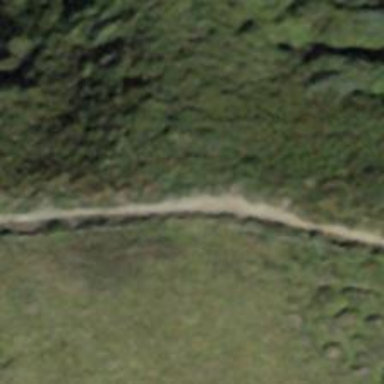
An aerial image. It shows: Path with excellent trail visibility.